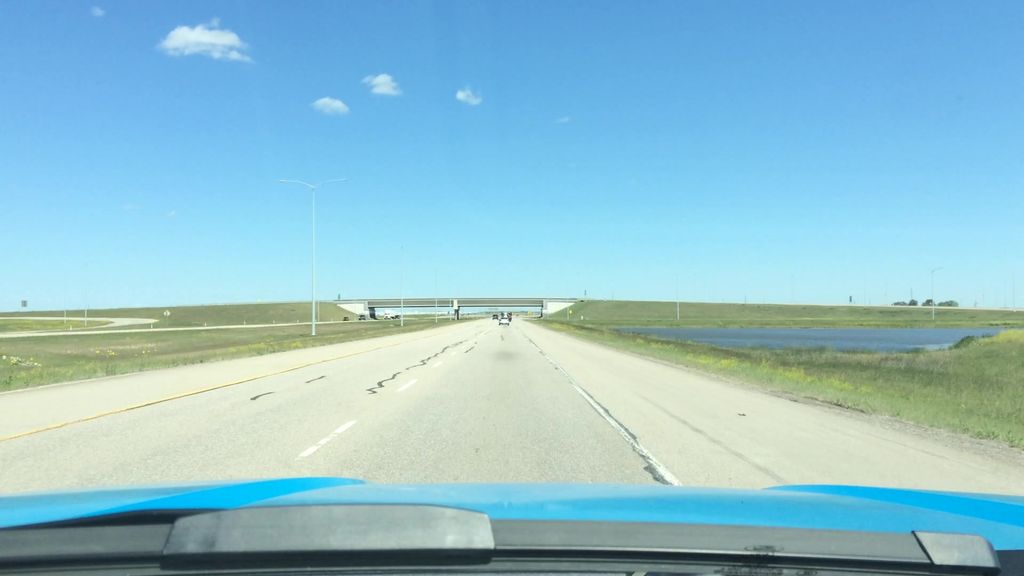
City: calgary